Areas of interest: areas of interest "Star Convergence Plaza"
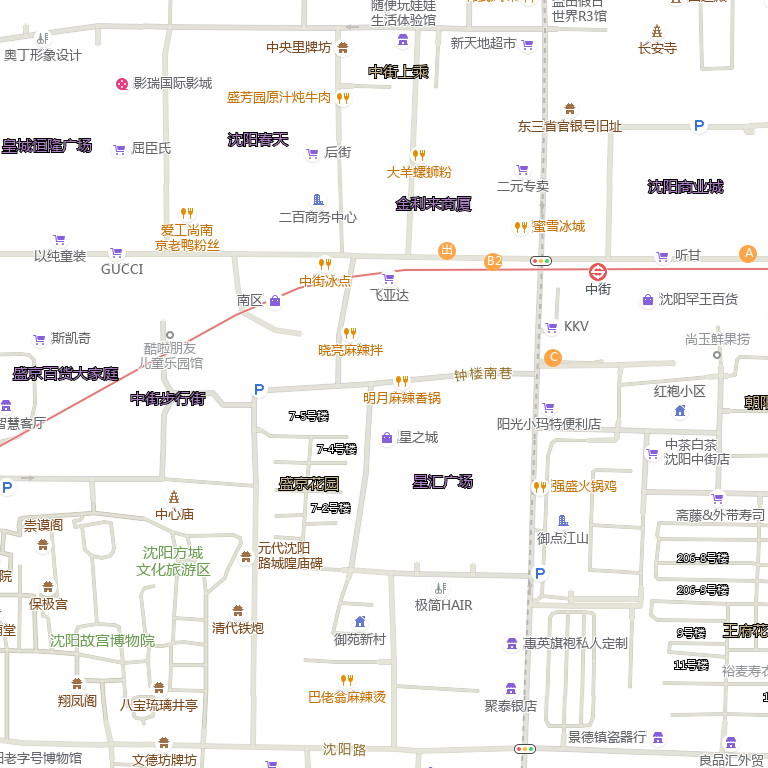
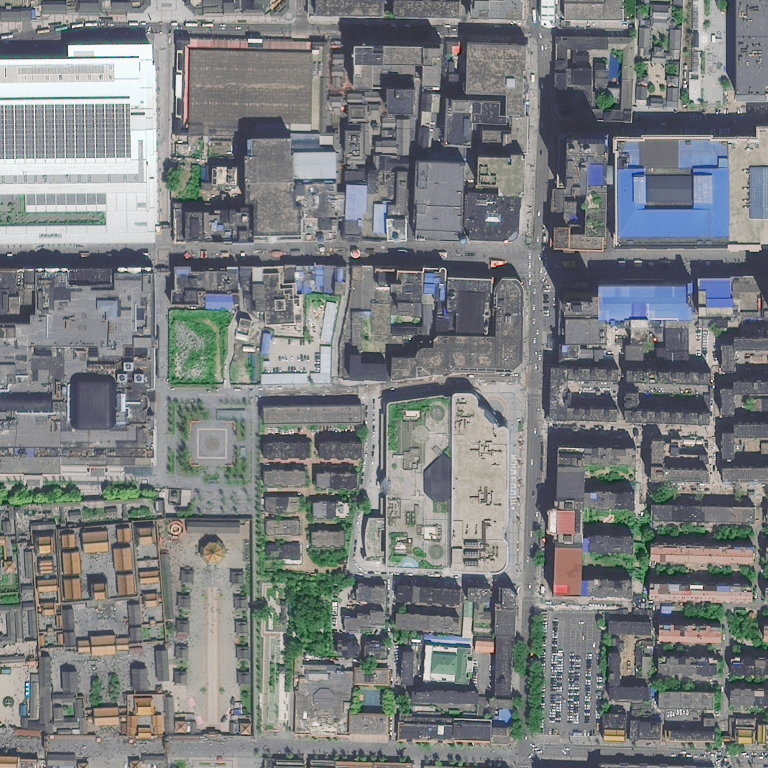